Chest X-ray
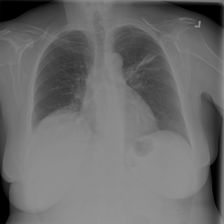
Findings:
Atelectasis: negative
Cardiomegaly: negative
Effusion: negative
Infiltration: negative
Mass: negative
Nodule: negative
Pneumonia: positive
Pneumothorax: negative
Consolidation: negative
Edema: negative
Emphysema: negative
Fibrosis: negative
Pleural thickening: negative
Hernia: negative